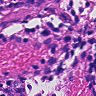
Metastatic tissue present: no